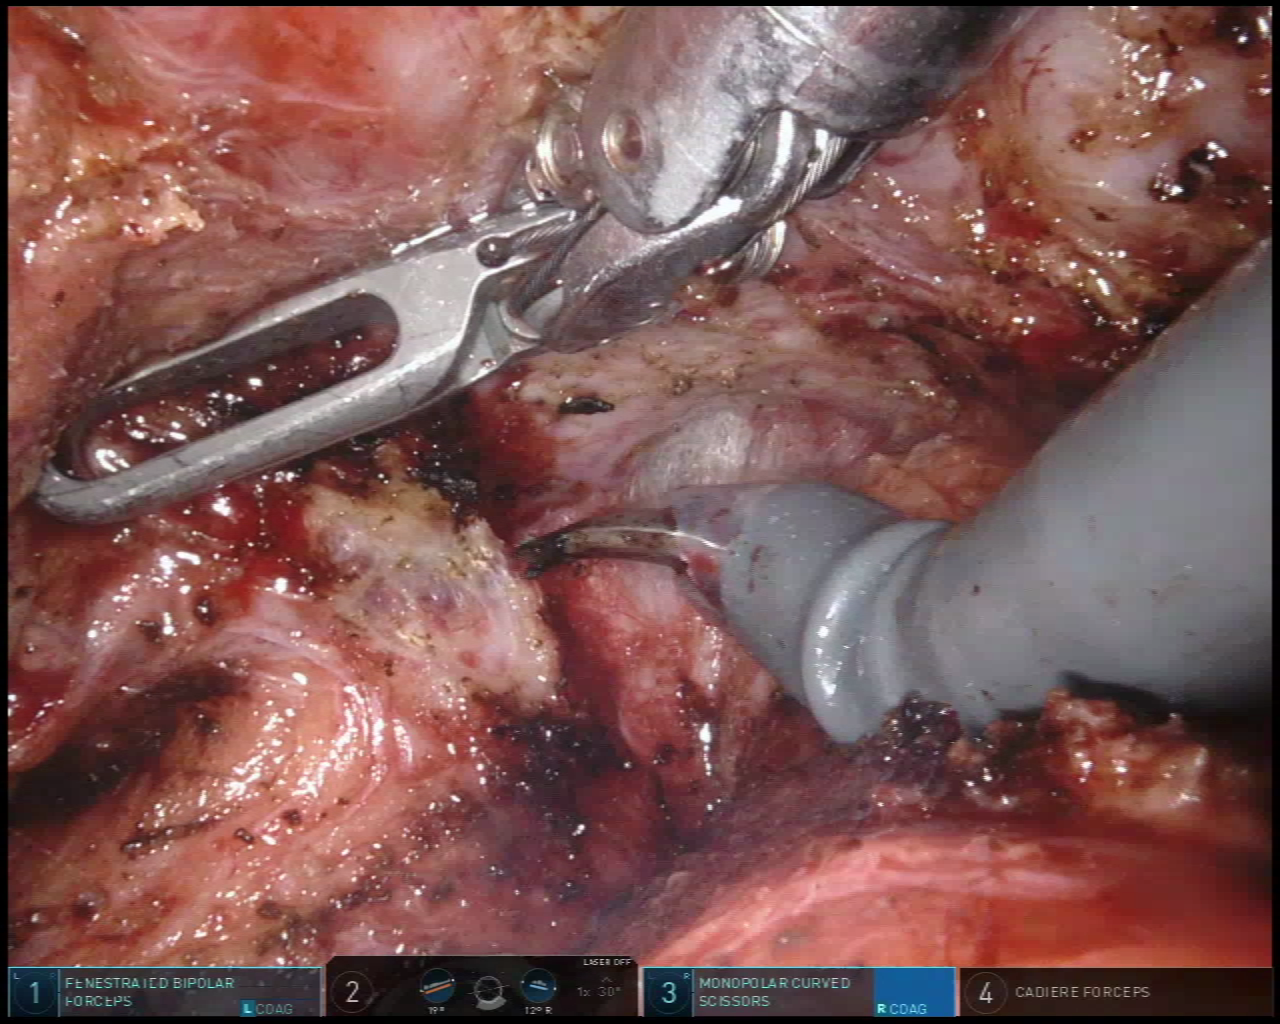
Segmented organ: vesicular_glands
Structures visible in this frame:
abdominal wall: no
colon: no
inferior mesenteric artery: no
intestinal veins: no
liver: no
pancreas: no
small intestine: no
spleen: no
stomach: no
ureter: no
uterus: no
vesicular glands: yes